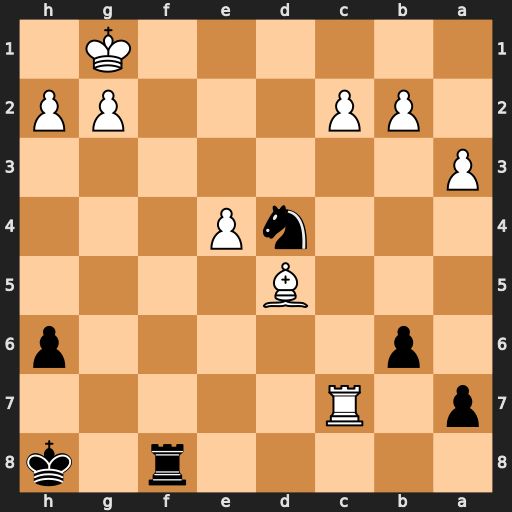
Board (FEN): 5r1k/p1R5/1p5p/3B4/3nP3/P7/1PP3PP/6K1
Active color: b
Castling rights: -
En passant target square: -
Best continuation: Ne2+ Kh1 Rf1#